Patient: sex F, age 34
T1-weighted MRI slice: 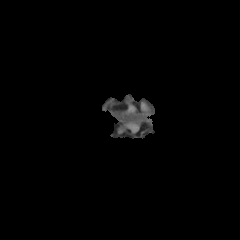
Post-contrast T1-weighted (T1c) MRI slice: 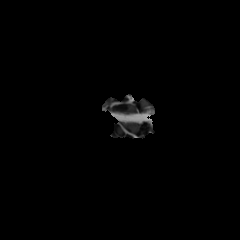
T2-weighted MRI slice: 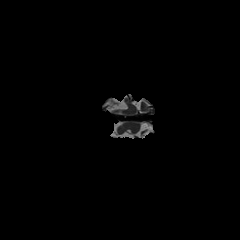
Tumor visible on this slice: no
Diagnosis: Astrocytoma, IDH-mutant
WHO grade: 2